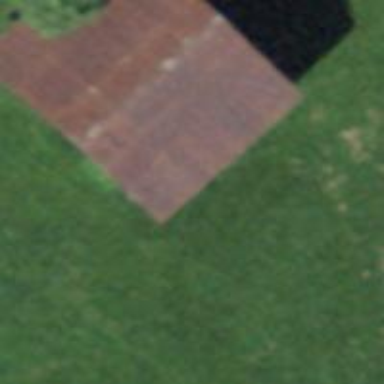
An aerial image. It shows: Barn.